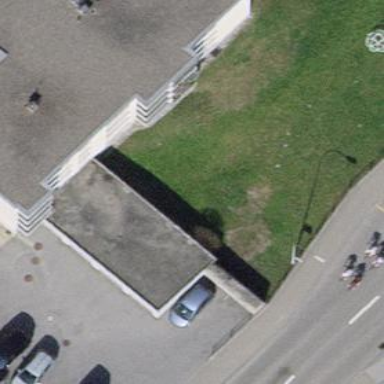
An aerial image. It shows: Group of garages.